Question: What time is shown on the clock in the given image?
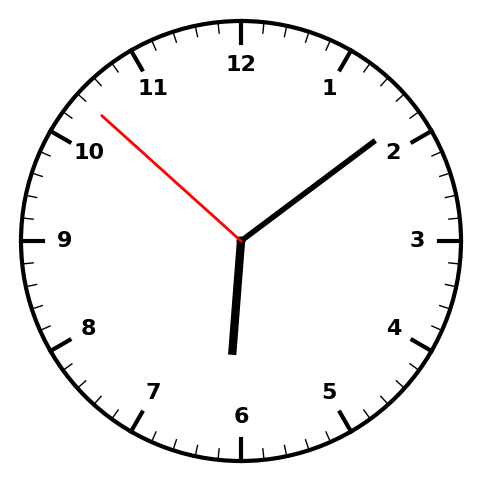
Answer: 06:08:52